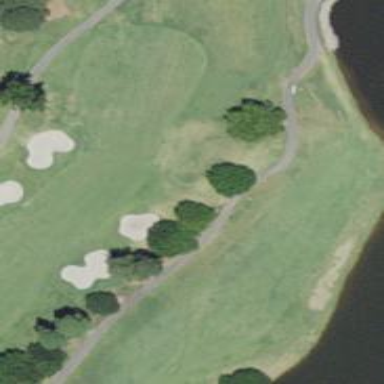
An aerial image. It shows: Pathway for golfing.